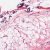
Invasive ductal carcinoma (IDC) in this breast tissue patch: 0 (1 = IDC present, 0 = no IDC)